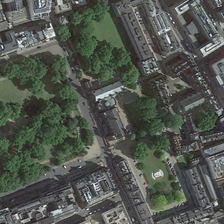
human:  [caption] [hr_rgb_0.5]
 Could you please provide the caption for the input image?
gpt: many trees are planted in the tall building .

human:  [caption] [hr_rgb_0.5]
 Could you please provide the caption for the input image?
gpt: many trees are planted in the tall building .

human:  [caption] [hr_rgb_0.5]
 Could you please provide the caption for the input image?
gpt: large number of tall buildings have been built on the land .

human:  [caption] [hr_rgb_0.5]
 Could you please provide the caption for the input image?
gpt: large number of tall buildings have been built on the land .

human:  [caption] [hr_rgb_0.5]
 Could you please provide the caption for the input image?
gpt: many trees are planted in the tall building .